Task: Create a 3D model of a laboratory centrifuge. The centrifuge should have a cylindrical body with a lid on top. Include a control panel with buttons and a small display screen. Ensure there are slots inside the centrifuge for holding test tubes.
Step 441:
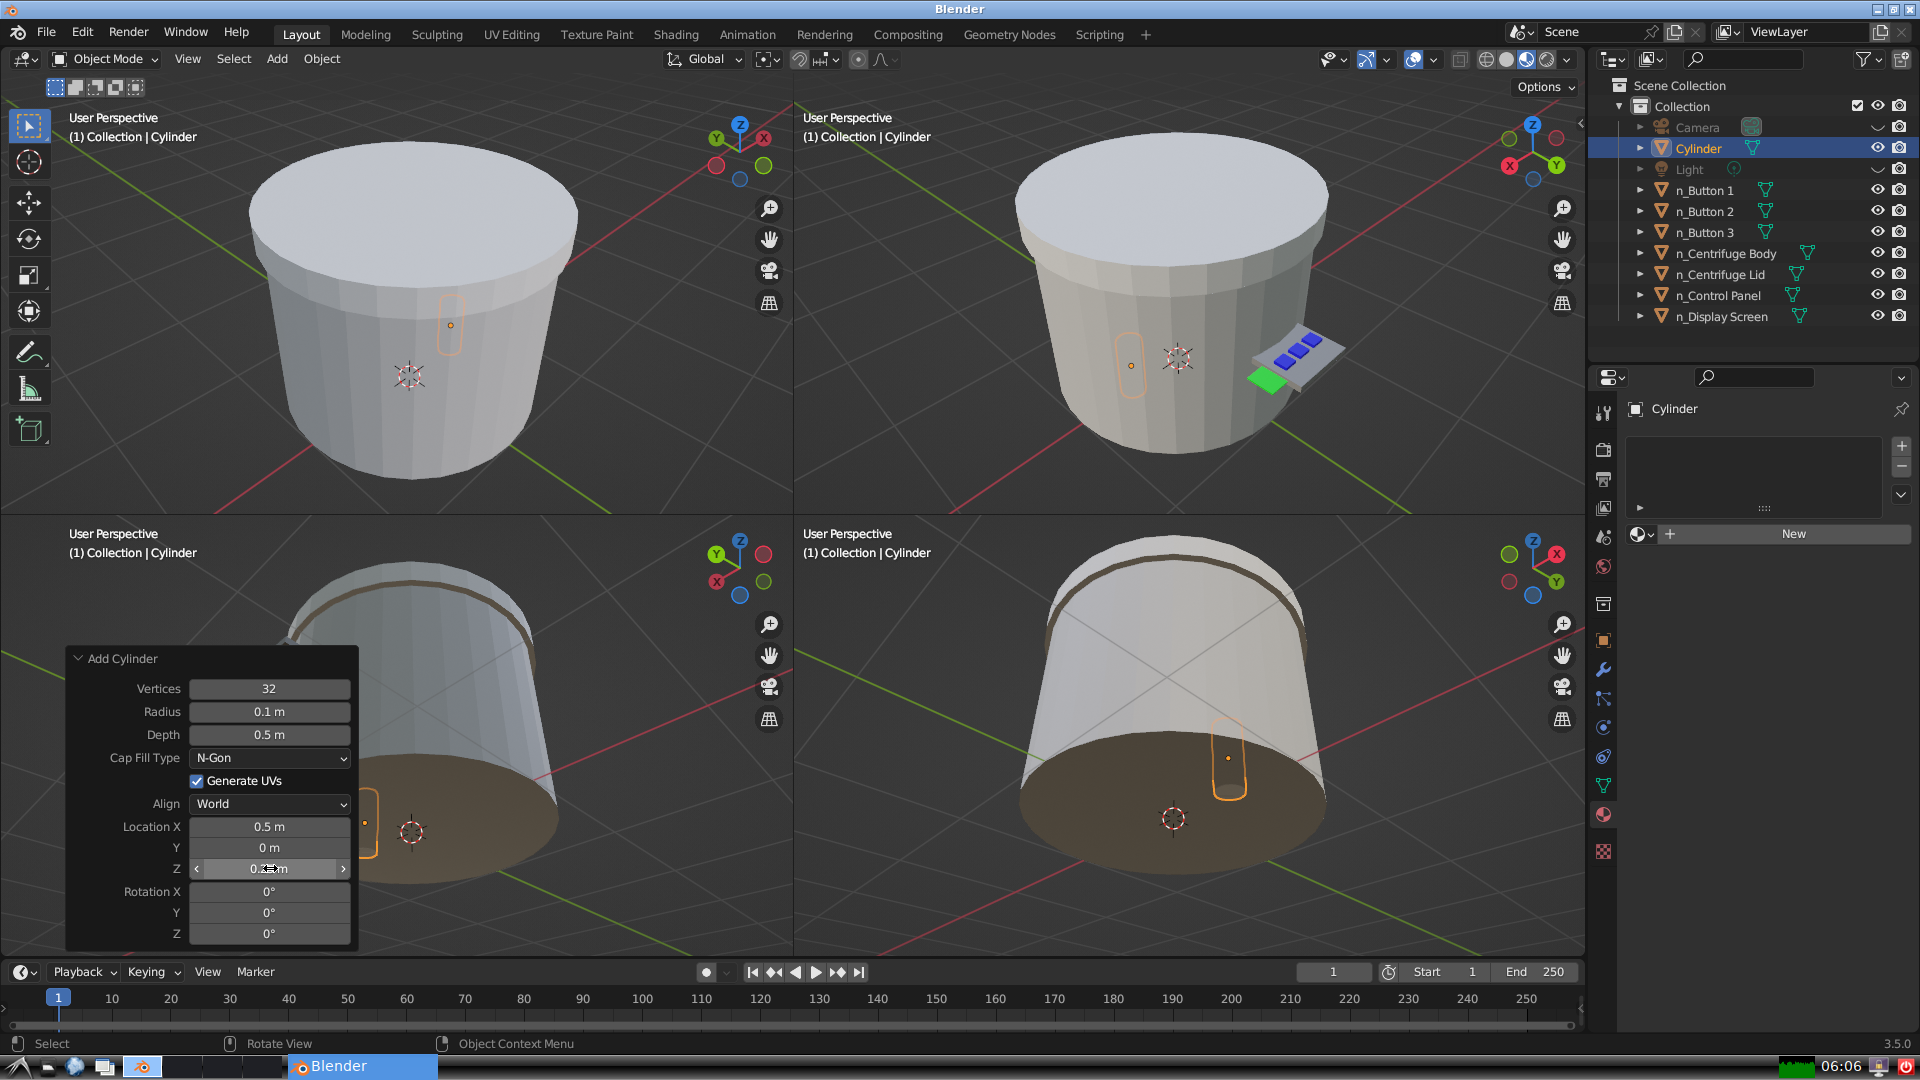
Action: {"mouse_move": [960, 540]}